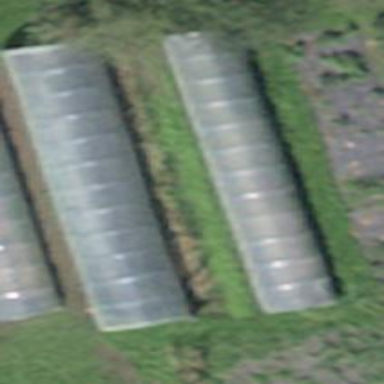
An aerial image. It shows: Greenhouse.